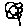
Label: flower